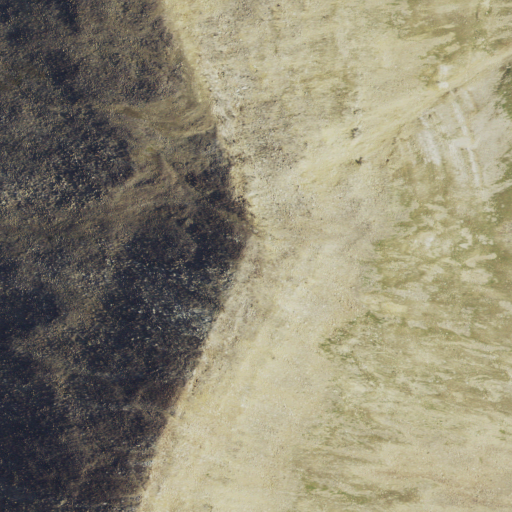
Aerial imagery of mountain in Montana named Olson Peak containing grassland and shrub